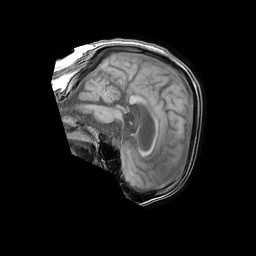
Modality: T1w
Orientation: sagittal
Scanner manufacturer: philips
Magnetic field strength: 1.5 T
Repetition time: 0.1686 s
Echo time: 0.001842 s